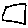
Label: square